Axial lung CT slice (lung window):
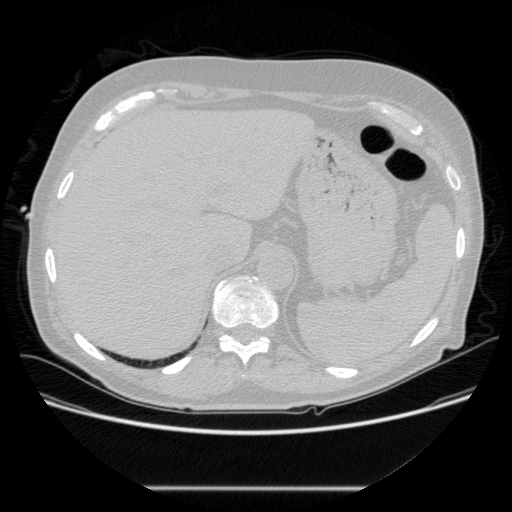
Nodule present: no